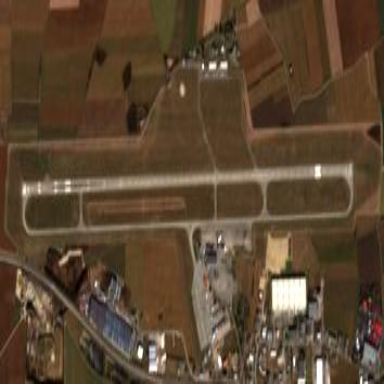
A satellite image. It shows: International public aerodrome (airport).